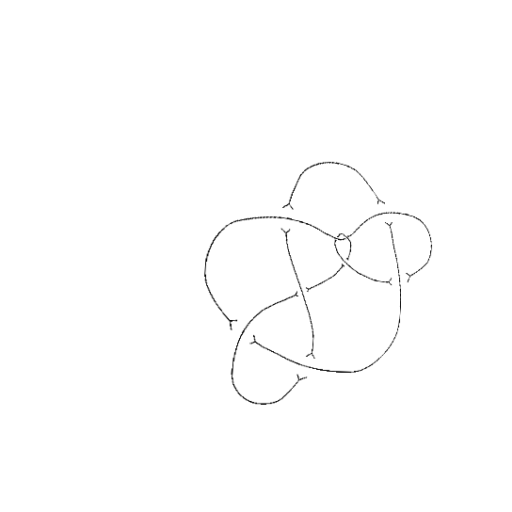
Crossing number: 9